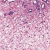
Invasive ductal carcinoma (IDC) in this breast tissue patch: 0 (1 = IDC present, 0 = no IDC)